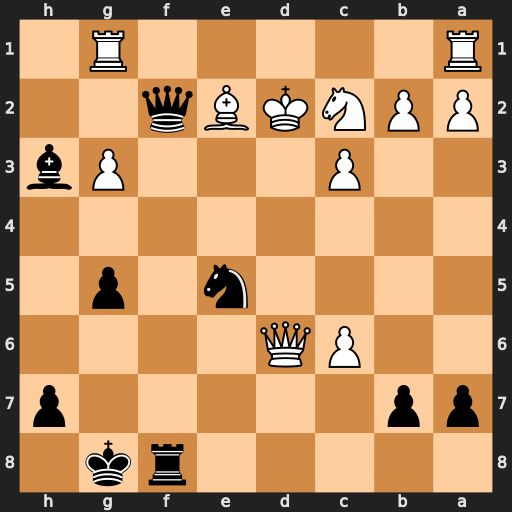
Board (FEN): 5rk1/pp5p/2PQ4/4n1p1/8/2P3Pb/PPNKBq2/R5R1
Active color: b
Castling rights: -
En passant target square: -
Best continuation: Nc4+ Kc1 Nxd6